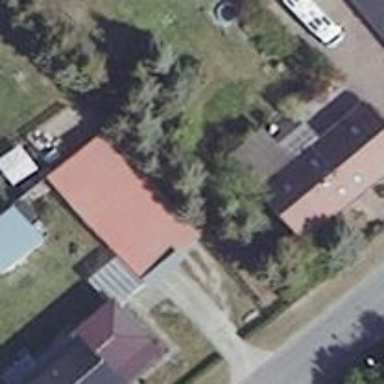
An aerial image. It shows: Simple and straightforward house.